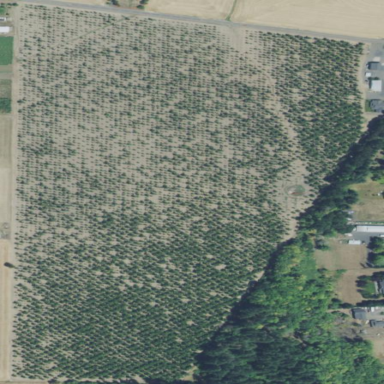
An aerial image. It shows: Orchard.